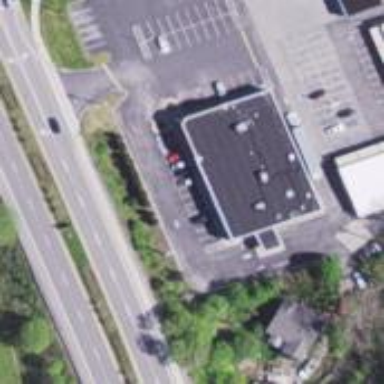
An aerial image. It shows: Pharmacy providing healthcare services.